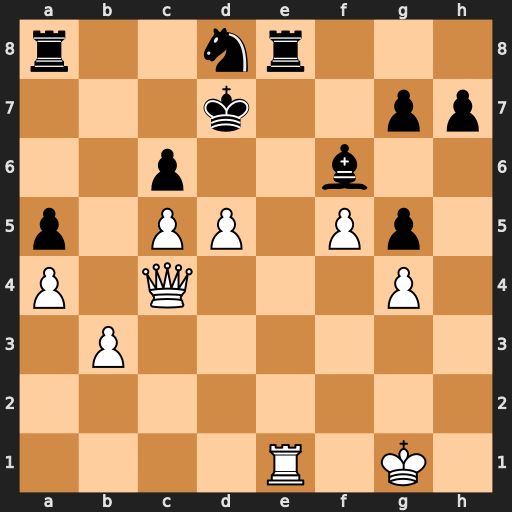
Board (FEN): r2nr3/3k2pp/2p2b2/p1PP1Pp1/P1Q3P1/1P6/8/4R1K1
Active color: w
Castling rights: -
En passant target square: -
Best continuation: dxc6+ Kc7 Rxe8